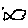
Label: fish